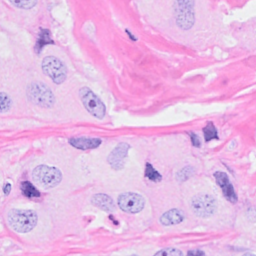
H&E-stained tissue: Breast